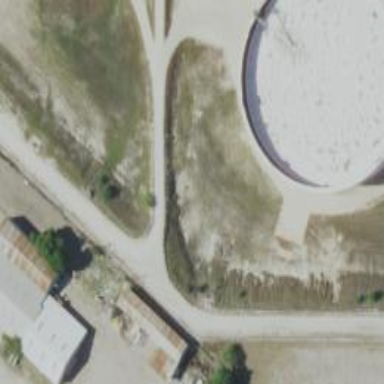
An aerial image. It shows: Storage tank which is man-made.